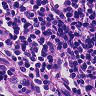
Metastatic tissue present: no